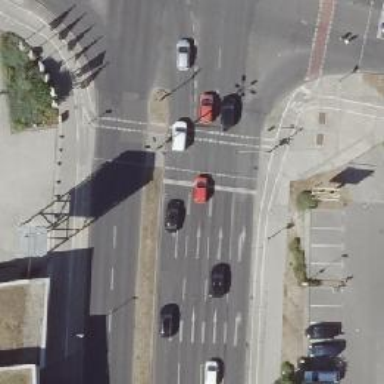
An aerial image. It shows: Asphalt cycleway with separate sidewalk and crossing with traffic signals. There is crossing island on the cycleway.